Interaction volume radius: 5 \u00c5
Interaction volume height: 30 \u00c5
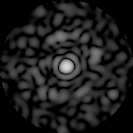
Disorder parameter: 0.8368